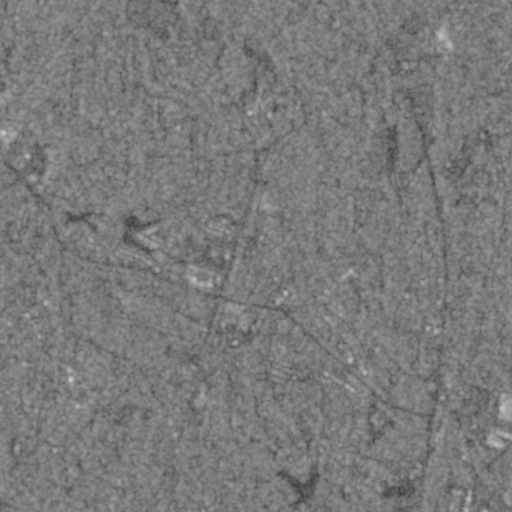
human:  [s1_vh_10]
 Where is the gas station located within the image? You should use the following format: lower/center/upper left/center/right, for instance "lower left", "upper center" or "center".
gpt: The gas station is located in the upper right of the image.
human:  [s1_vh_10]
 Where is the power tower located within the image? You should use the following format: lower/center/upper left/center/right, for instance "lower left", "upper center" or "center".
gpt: The power tower is located in the upper left of the image.
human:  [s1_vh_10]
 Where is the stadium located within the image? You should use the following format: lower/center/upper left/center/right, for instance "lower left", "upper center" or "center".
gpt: The stadium is located in the upper center of the image.
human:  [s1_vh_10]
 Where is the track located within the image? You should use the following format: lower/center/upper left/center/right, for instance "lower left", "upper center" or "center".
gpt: The track is located in the lower center of the image.
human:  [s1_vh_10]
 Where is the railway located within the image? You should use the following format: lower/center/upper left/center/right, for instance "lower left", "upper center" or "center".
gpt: The railway is located in the right of the image.
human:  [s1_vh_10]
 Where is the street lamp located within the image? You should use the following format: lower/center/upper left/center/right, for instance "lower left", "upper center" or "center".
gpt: The street lamp is located in the center of the image.
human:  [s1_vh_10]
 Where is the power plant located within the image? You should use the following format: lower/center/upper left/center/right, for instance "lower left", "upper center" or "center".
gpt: There is no power plant in the image.

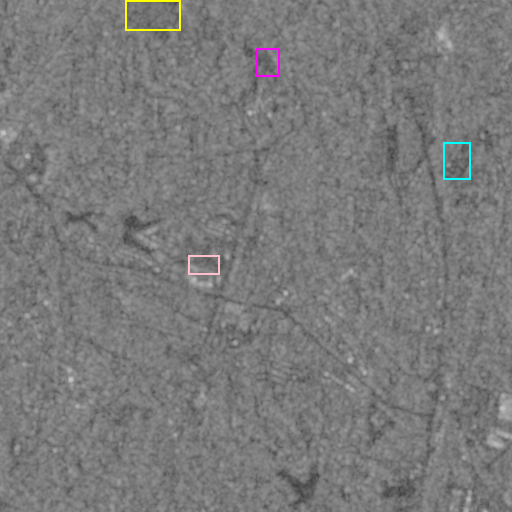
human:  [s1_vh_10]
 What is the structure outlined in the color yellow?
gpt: The structure outlined in yellow is a park.
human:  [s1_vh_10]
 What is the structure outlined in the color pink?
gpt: The structure outlined in pink is a parking lot.
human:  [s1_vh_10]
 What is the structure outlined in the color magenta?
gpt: The structure outlined in magenta is a stadium.
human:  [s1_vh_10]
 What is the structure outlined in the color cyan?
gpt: The structure outlined in cyan is a building.
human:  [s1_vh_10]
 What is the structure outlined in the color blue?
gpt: There is no blue outline.